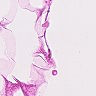
Metastatic tissue present: no